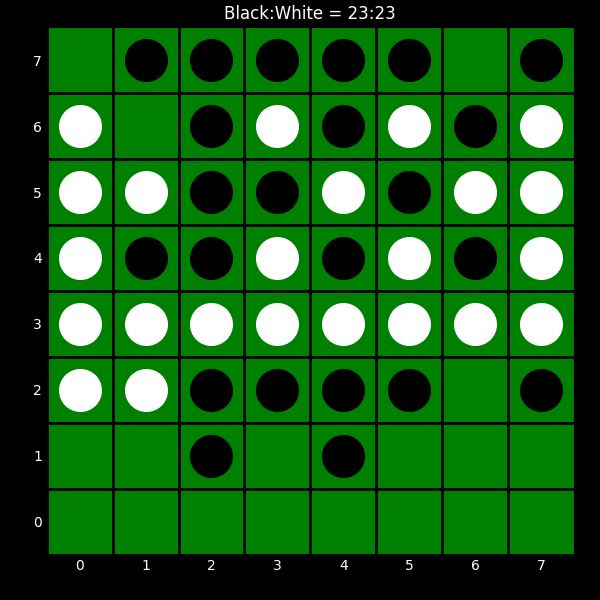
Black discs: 23
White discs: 23